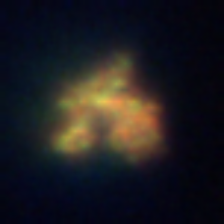
Taxon: Unknown_detritus
Group: Unknown